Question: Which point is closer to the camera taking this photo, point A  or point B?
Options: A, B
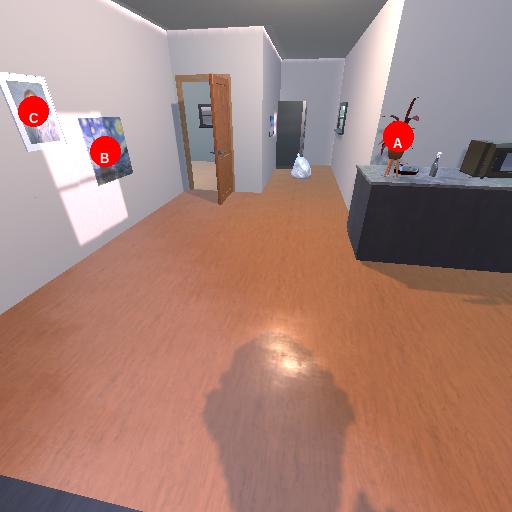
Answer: A